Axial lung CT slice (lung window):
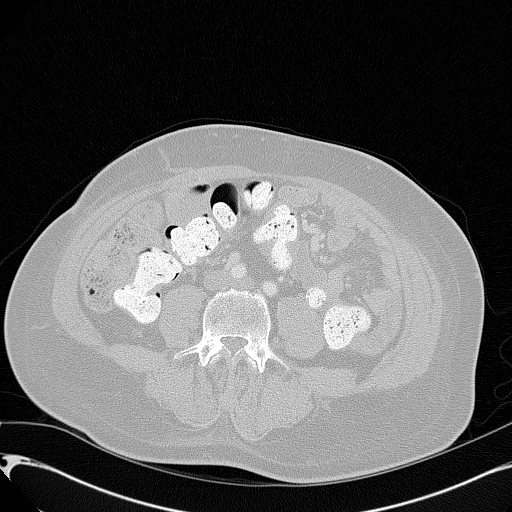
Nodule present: no